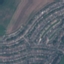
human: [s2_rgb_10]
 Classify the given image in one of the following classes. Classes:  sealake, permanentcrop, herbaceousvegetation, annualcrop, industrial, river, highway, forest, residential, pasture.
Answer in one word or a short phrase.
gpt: Residential